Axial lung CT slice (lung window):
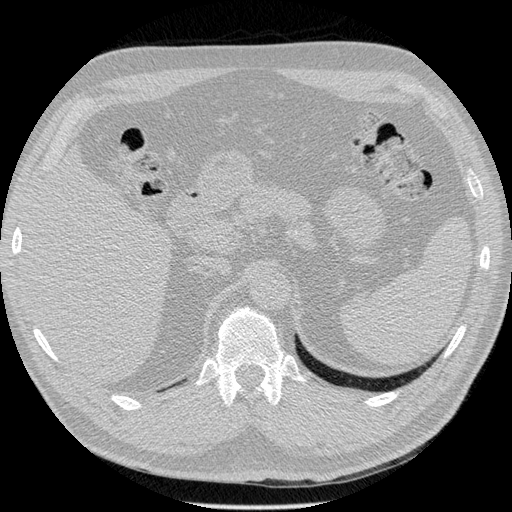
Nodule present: no